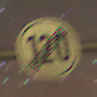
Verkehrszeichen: EndeGeschwindigkeit120
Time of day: Night
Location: Outdoor (Suburban)
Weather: Clear
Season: NotSpecified
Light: Artificial